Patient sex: F
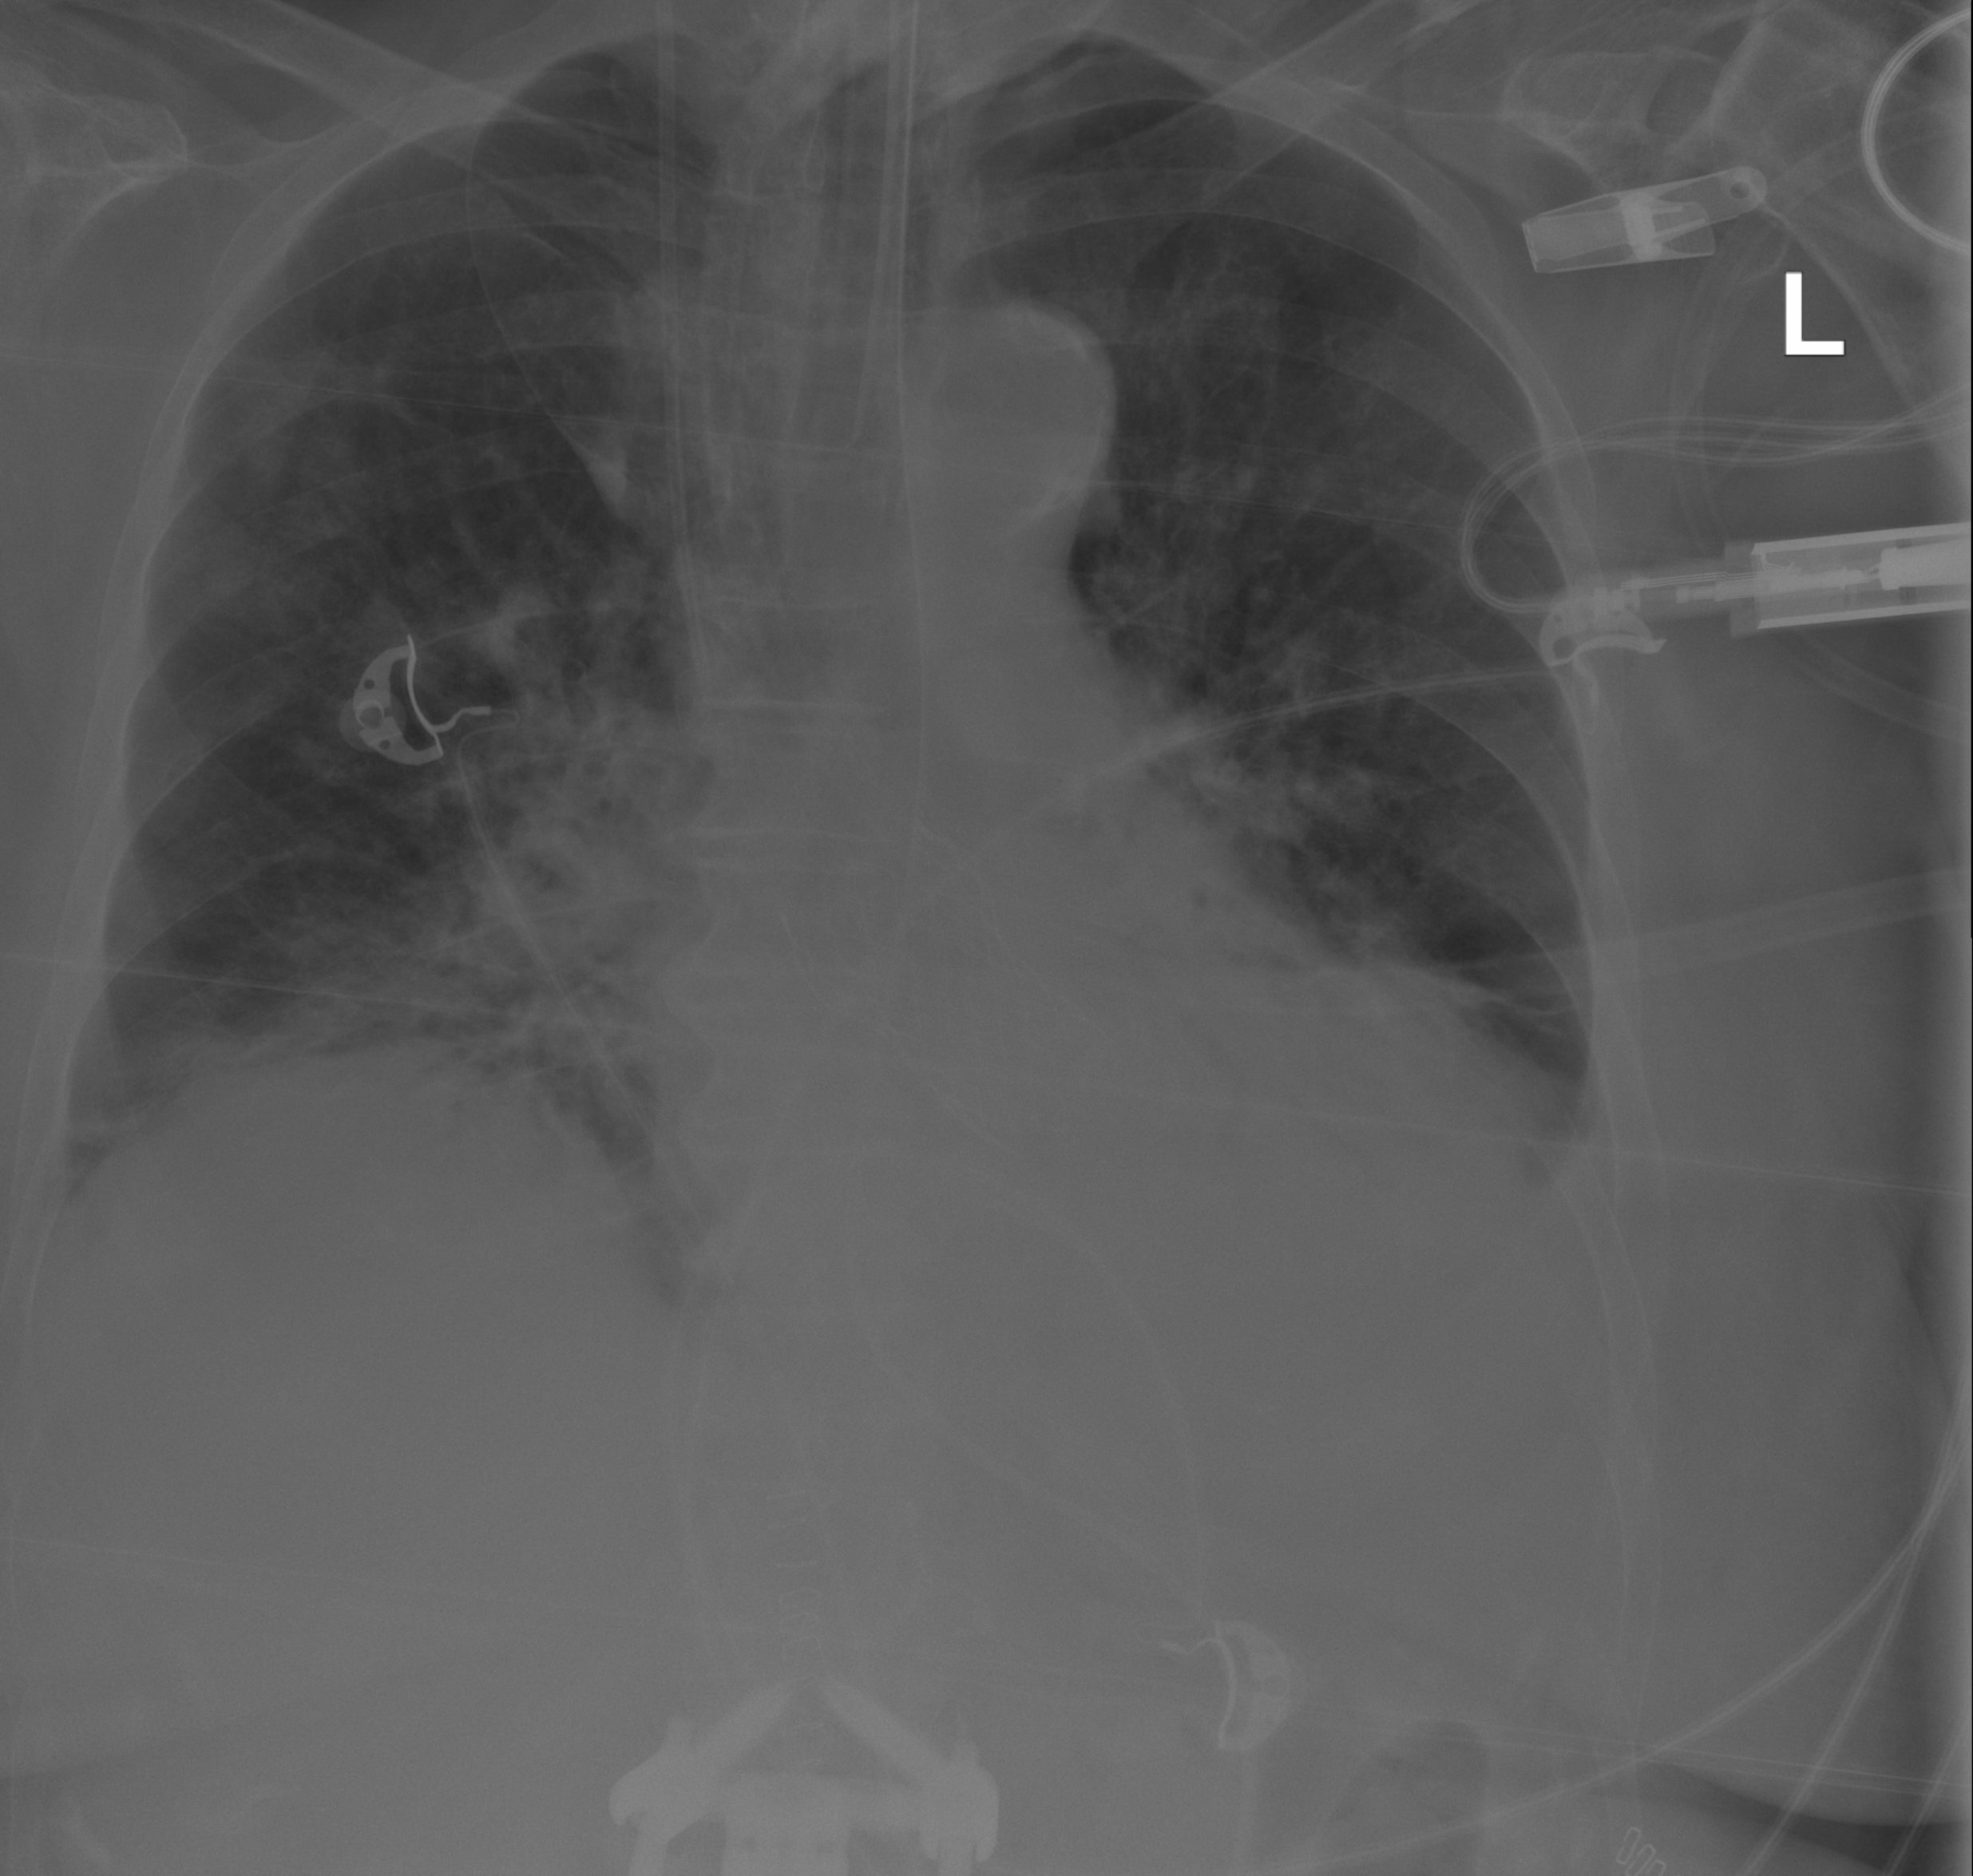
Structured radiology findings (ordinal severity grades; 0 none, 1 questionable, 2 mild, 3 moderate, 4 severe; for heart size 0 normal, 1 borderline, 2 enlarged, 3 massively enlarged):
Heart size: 2
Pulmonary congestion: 2
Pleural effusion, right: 0
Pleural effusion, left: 2
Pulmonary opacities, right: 3
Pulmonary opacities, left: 3
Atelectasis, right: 2
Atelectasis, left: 2